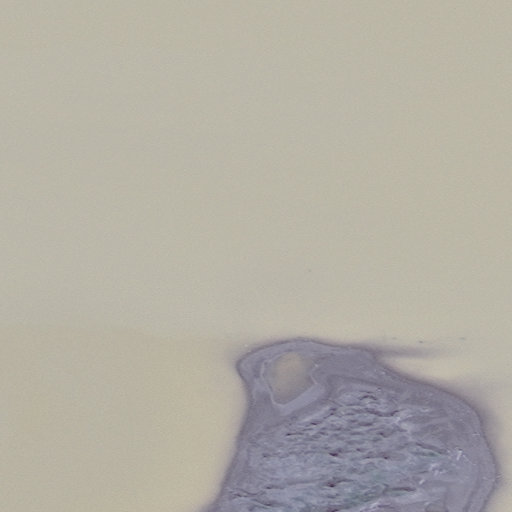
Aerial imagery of island in Alaska named The Wallypogs containing only unknown